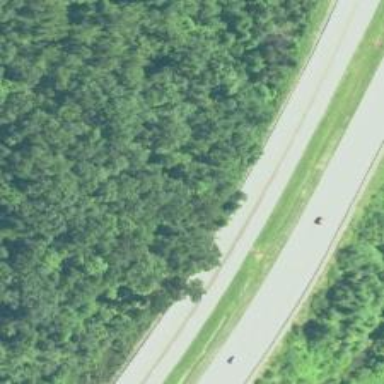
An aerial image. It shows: Expressway with asphalt surface classified as trunk highway.